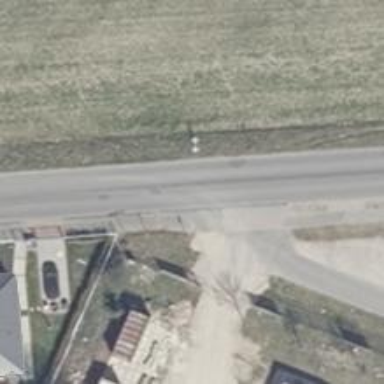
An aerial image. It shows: Asphalt service road.